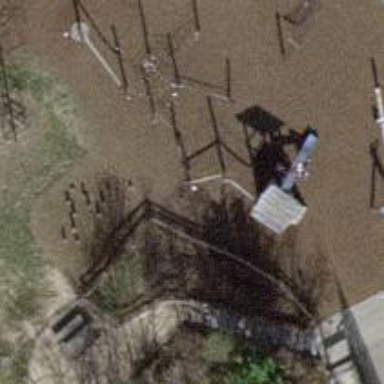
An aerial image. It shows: Playground area for leisure activities on the land.